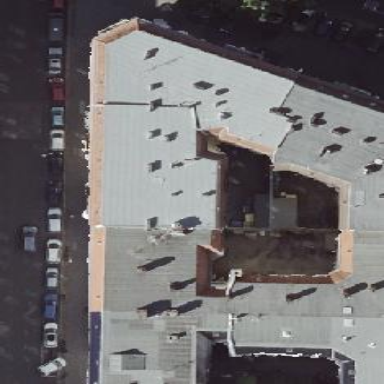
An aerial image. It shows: Residential building with double saltbox roof shape.